Question: I am a bit stuck with the below scenario.
I am currently reading and came with below code under the Accessor properties.
'''
function inherit(p) {
if (p == null) throw TypeError();
if (Object.create) {
return Object.create(p);
}
var t = typeof p;
if (t !== 'Object' && t !== 'function') throw TypeError();
function f() {};
f.prototype = p;
return new f();
};
'''
The above is a simple code that sets the prototype of the newly created Object.
The below is a simple code, in which when 'next' is called, is supposed to return a value greater than 55, i.e. 56
'''
var serialNum = {
$n: 0,
get next() {
return this['$n']++;
},
set next(n) {
if (n >= this.$n) {
this.$n = n;
} else {
throw 'serial number can only be set to a larger value';
}
}
};
var genSerialNum = inherit(serialNum);
genSerialNum.$n = 55;
console.log(genSerialNum.next);
'''
So when I set '$n' of 'genSerialNum' Object it creates a '$n' property of 'genSerialNum' and on calling the getter property 'next', it increments 55 to 56(as this is what I can see from the scope Variable of the chrome dev tools), but on printing in console it displays 55. Why?

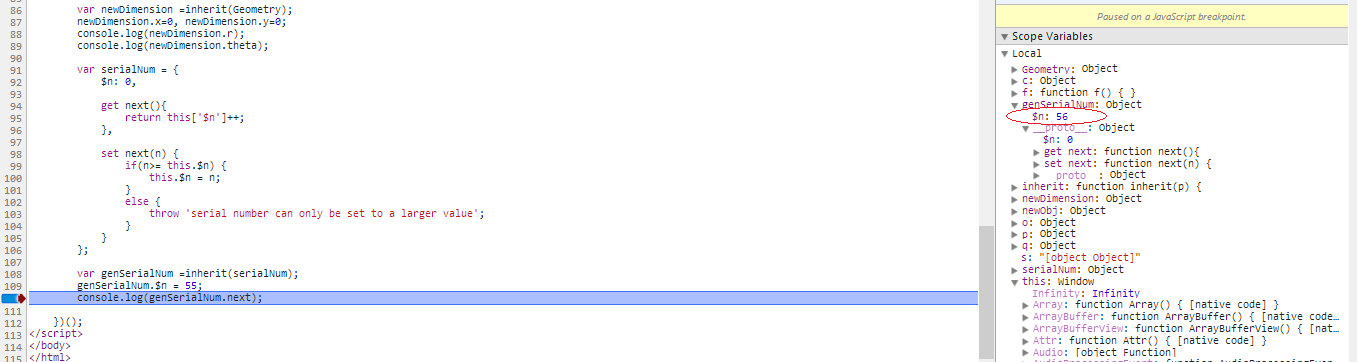
Answer: Think about it:
'''
> i = 0
0
> i++
0
> i
1
'''
See <URL>